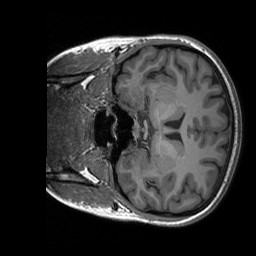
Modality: T1w
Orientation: coronal
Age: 23
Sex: female
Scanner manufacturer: siemens
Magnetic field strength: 3 T
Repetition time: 1.9 s
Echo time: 0.00227 s